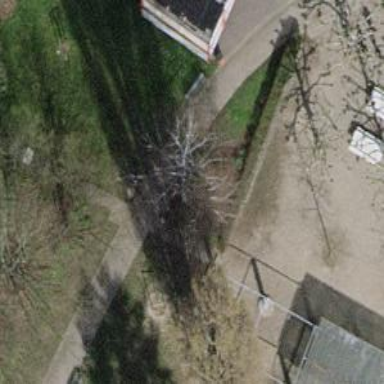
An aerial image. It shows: Bench.